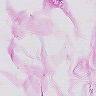
Metastatic tissue present: no